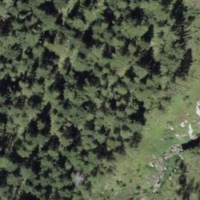
EUNIS habitat code: 44
Species observed at this site:
Lysandra coridon